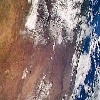
Label: land